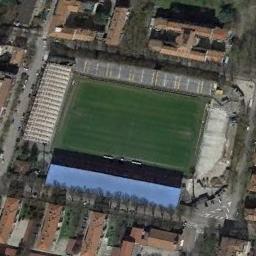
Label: stadium